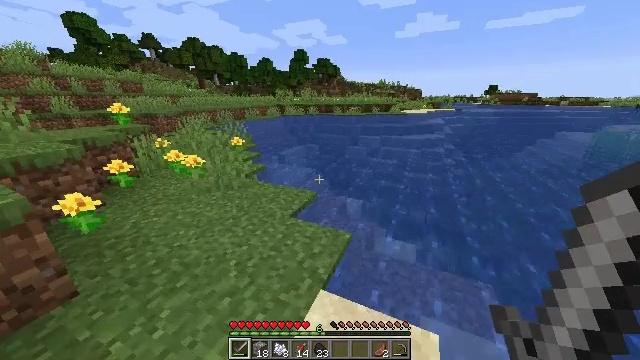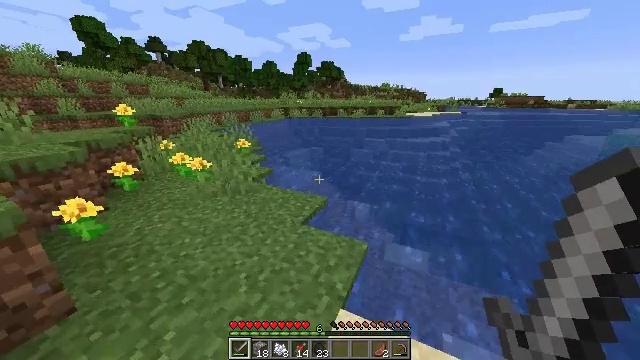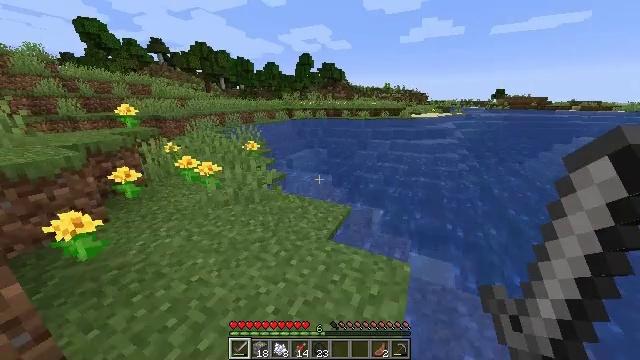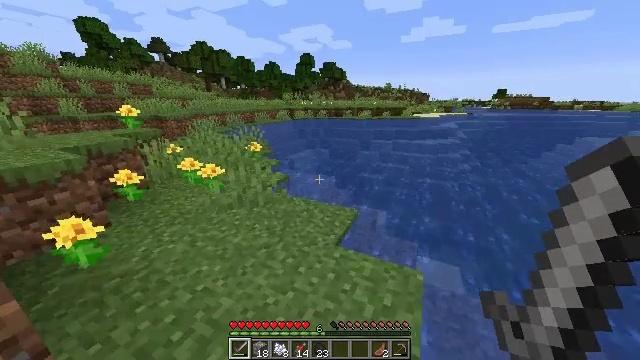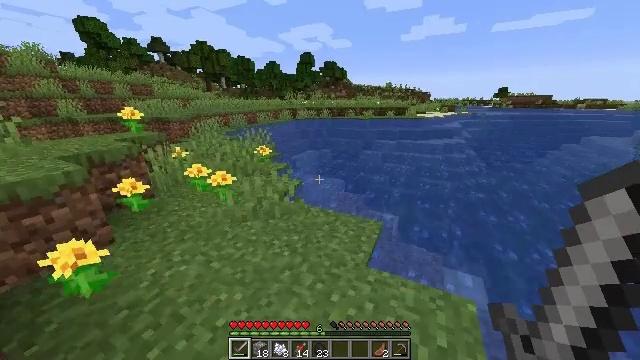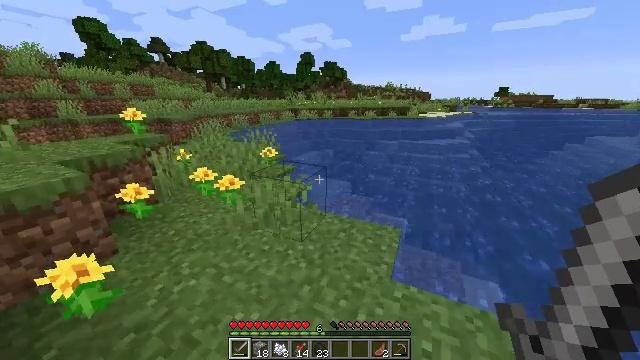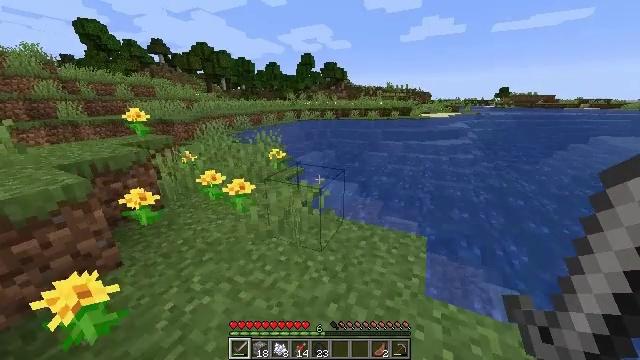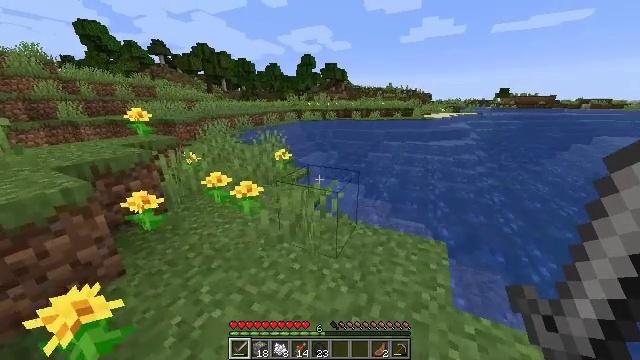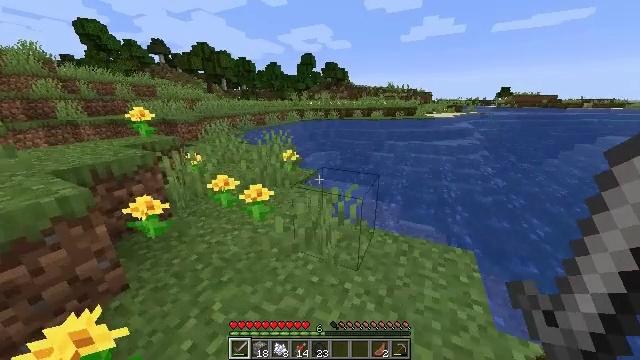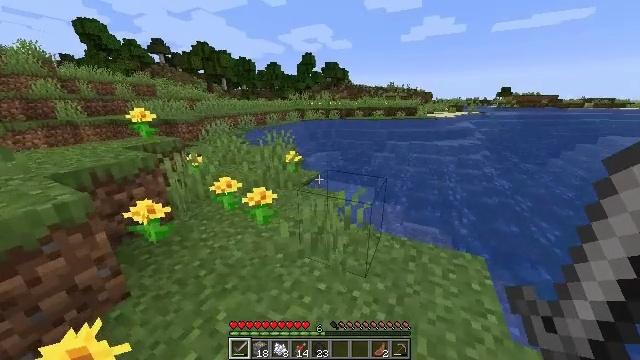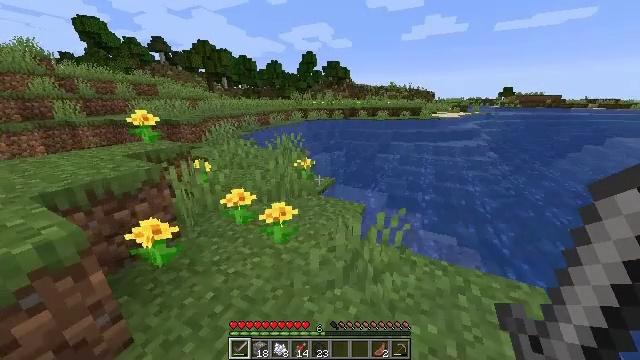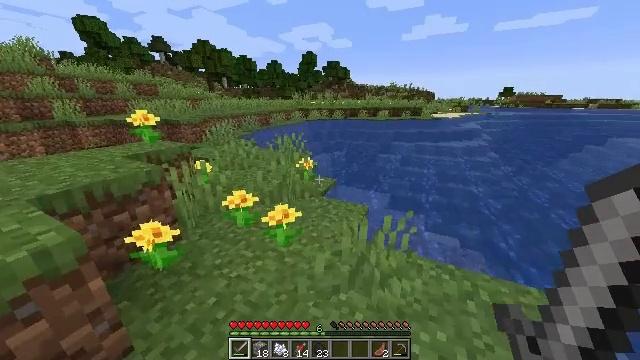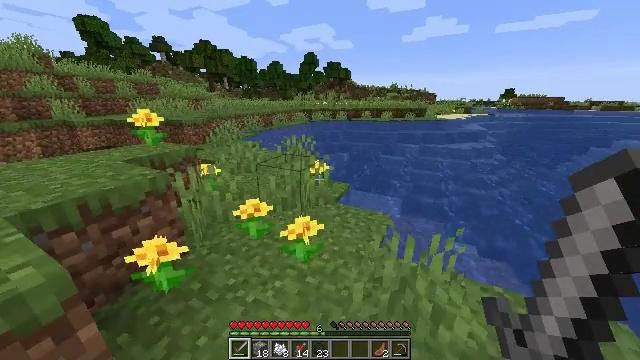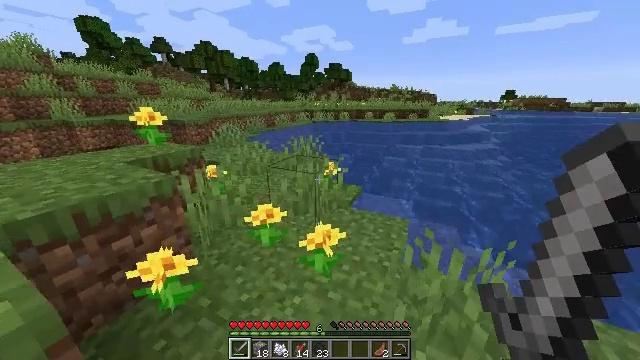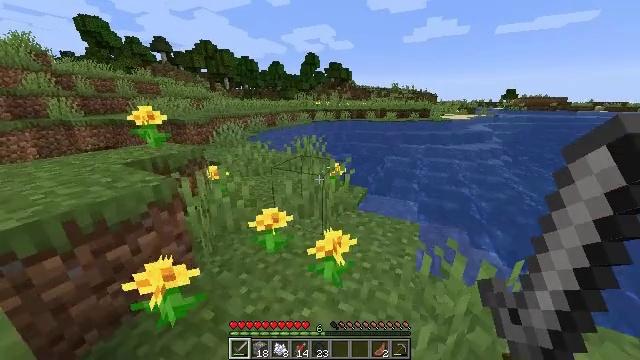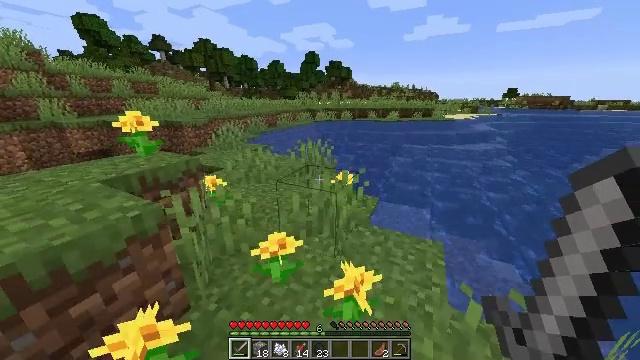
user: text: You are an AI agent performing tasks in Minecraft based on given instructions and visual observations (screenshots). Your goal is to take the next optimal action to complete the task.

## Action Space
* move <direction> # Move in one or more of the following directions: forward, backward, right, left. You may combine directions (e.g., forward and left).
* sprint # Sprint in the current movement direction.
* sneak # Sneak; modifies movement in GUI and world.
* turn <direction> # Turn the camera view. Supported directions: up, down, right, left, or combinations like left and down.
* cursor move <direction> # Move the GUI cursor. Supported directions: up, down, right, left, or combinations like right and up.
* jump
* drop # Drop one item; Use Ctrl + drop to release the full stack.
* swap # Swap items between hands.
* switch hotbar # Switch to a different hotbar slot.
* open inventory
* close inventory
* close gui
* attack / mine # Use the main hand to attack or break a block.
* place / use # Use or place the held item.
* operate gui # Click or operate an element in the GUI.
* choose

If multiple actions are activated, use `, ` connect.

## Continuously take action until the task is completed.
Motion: motion action
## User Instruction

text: Fish and kill the salmon.
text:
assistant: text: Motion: move forward and move left
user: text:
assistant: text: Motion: move forward and move left
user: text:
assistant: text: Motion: move forward and move left
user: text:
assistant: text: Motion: move forward and move left
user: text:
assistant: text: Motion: move forward and move left
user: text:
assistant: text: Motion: move forward and move left
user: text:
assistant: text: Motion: move forward and move left
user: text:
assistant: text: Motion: move forward and move left
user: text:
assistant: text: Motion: move forward and move left
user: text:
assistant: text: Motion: move forward and move left
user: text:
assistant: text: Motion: move forward and move left
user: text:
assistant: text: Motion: move forward and move left
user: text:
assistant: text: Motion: move forward and move left
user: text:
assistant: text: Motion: move forward
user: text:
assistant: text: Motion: move forward
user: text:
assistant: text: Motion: move forward
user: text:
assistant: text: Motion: move forward
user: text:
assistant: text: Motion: move forward
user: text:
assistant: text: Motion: move forward
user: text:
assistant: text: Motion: move forward
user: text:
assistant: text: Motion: move forward
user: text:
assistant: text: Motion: move forward
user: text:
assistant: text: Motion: move forward
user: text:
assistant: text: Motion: move forward
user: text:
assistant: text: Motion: move forward and move left
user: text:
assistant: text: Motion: move forward and move left
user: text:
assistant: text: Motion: move forward and move left
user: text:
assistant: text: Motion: move forward and move left
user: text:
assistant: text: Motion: move forward and move left
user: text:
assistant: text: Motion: move forward